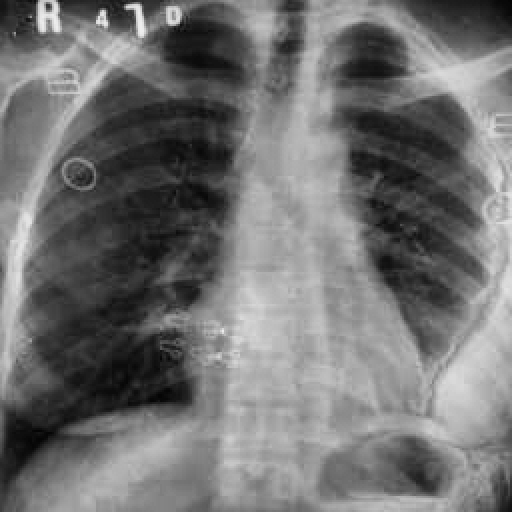
Finding: TUBERCULOSIS